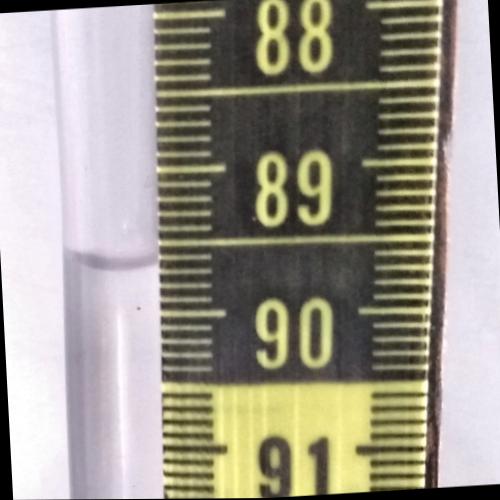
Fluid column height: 89.7 cm